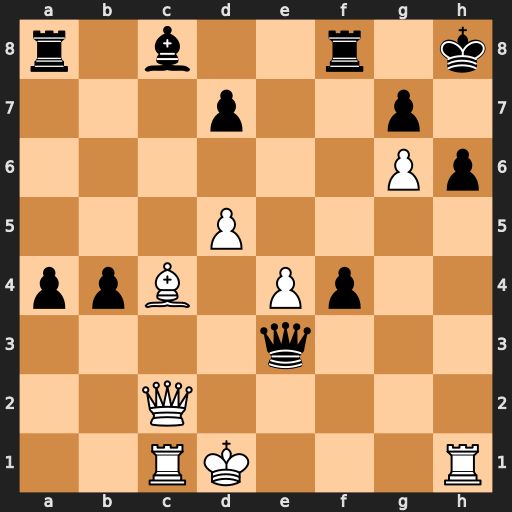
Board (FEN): r1b2r1k/3p2p1/6Pp/3P4/ppB1Pp2/4q3/2Q5/2RK3R
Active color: w
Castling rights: -
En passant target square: -
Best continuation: Rxh6+ gxh6 Qb2+ Qc3 Rxc3